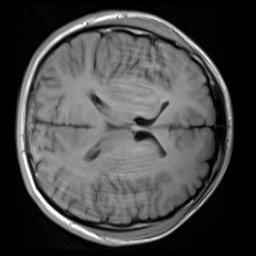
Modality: T1w
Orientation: axial
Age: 22
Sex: male
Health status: healthy
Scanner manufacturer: siemens
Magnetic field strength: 3 T
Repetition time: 4.1 s
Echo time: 0.0085 s